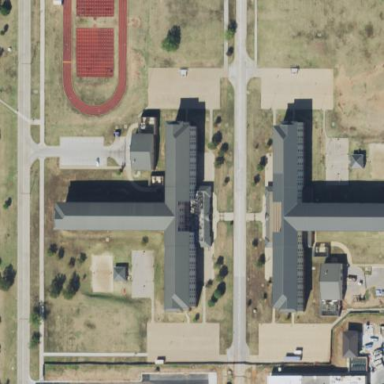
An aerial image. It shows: Dormitory building.